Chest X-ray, PA view. Patient: 41 years old, sex F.
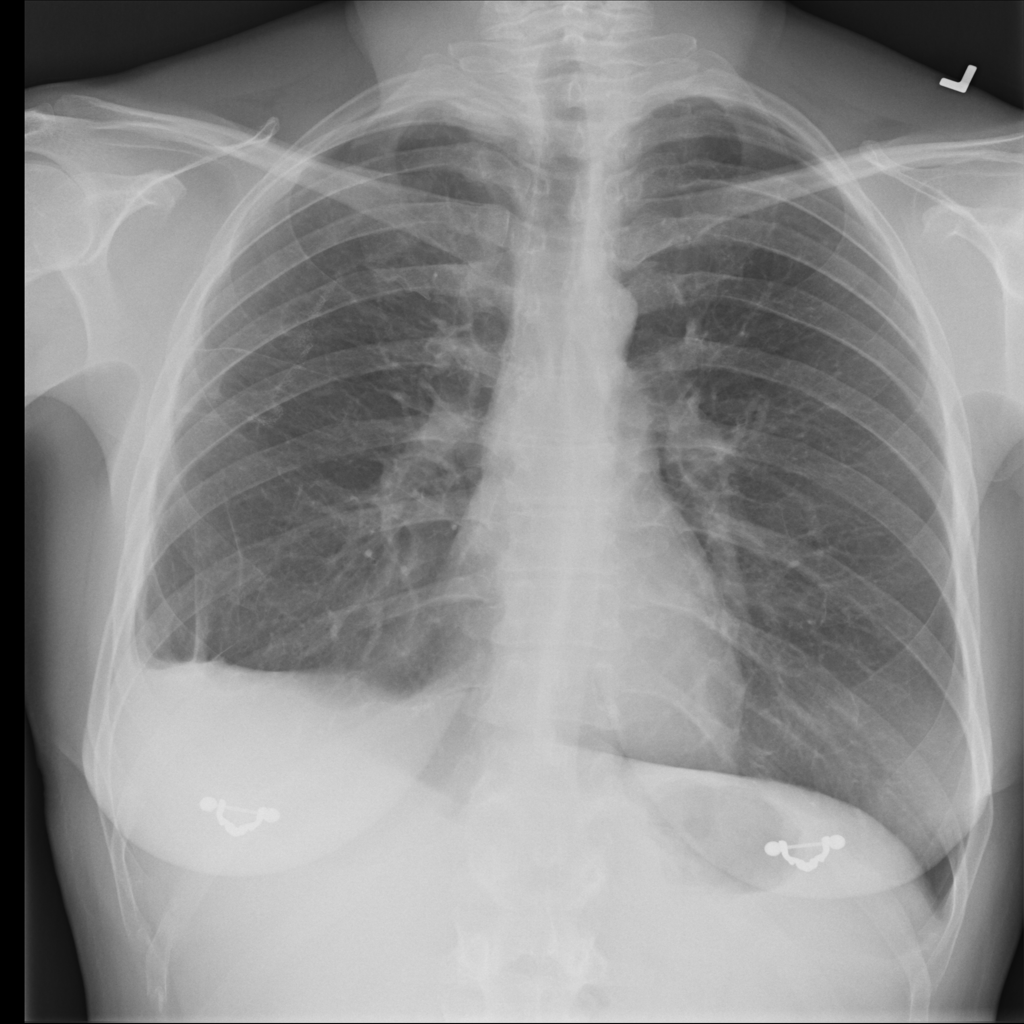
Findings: No Finding